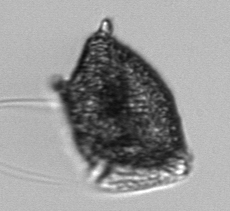
Label: Dinophysis_norvegica